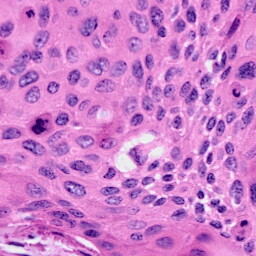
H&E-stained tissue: Cervix